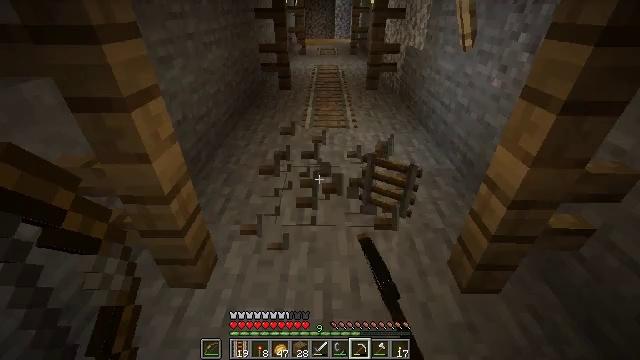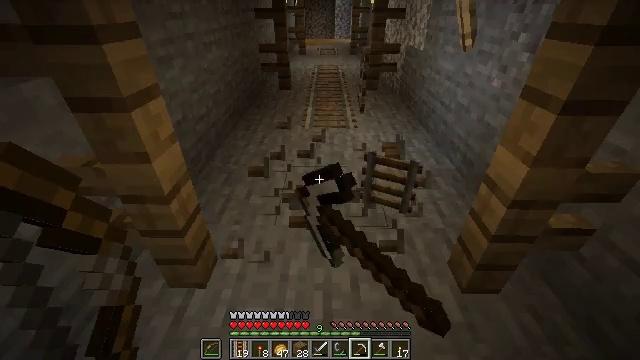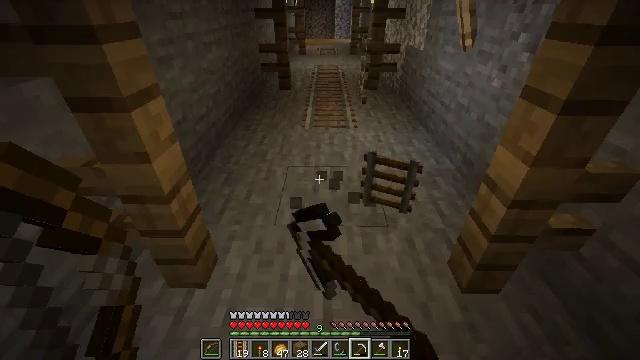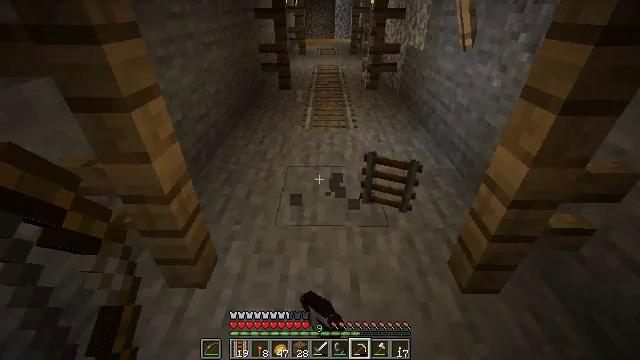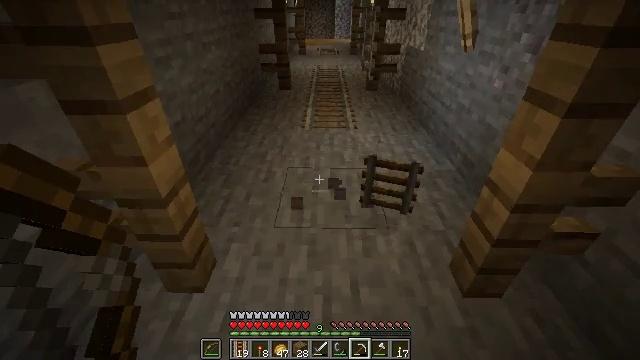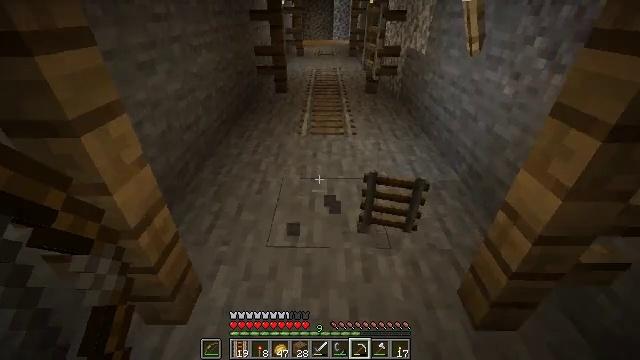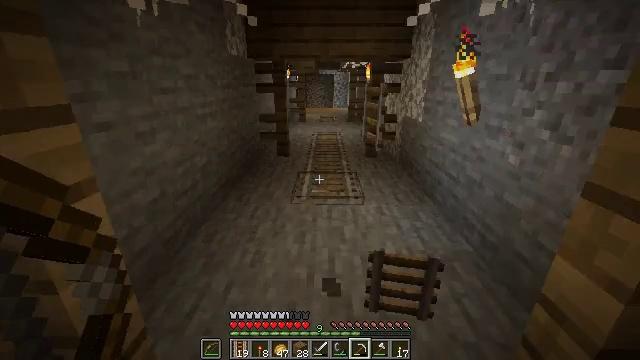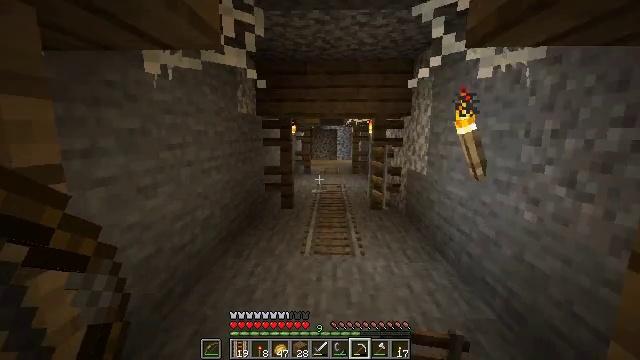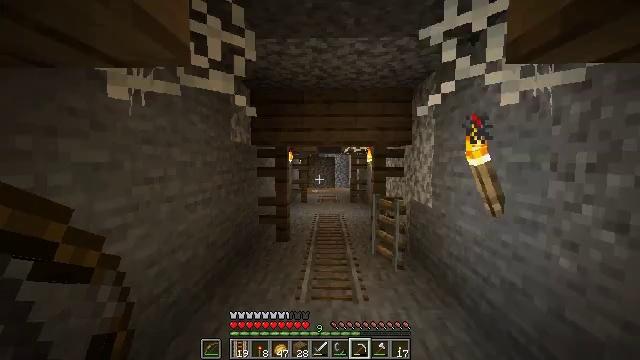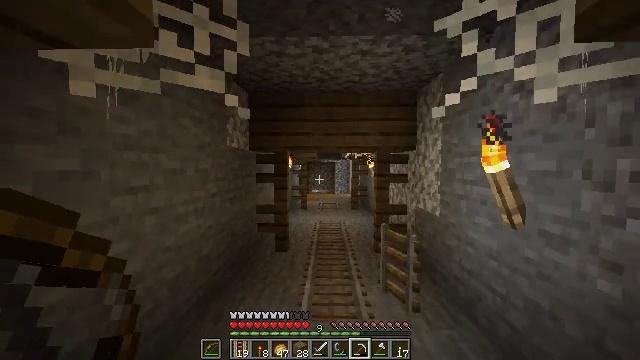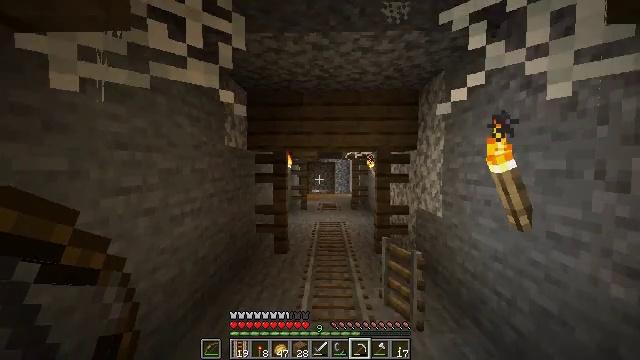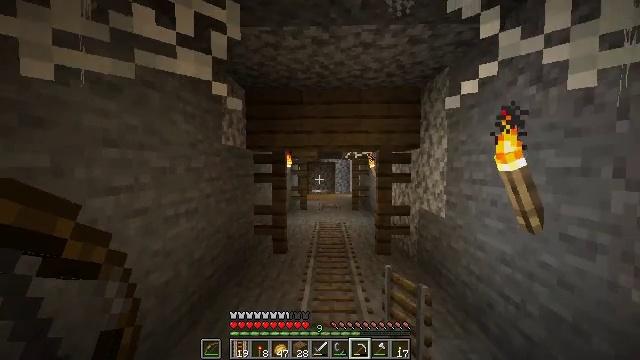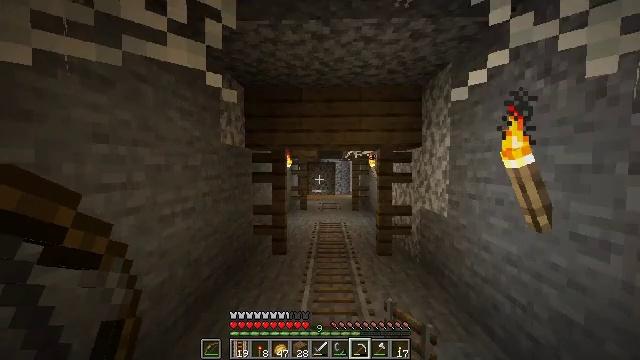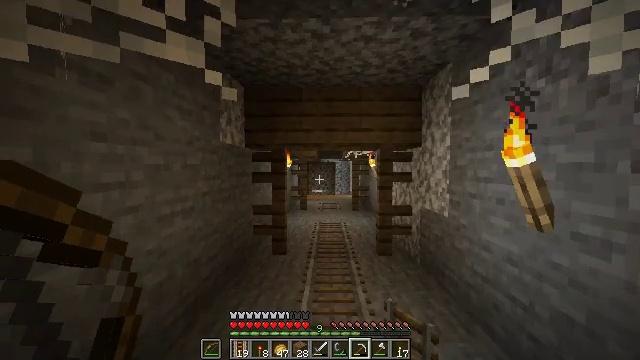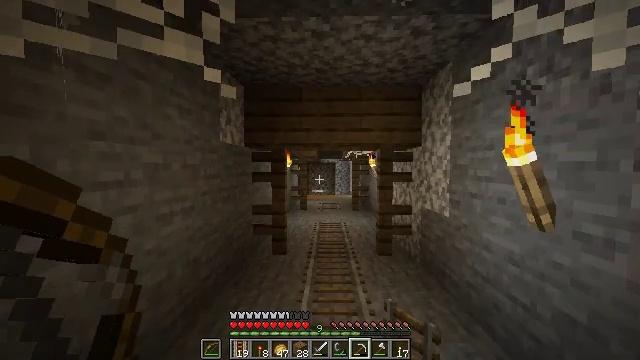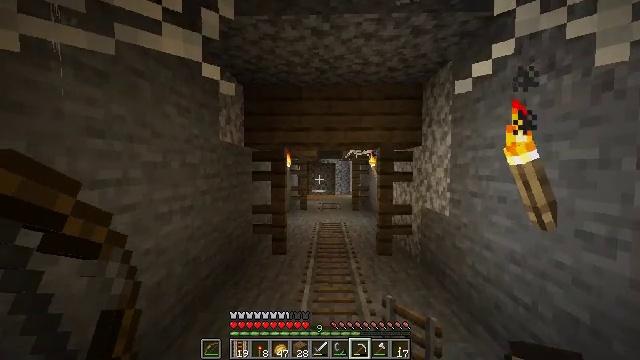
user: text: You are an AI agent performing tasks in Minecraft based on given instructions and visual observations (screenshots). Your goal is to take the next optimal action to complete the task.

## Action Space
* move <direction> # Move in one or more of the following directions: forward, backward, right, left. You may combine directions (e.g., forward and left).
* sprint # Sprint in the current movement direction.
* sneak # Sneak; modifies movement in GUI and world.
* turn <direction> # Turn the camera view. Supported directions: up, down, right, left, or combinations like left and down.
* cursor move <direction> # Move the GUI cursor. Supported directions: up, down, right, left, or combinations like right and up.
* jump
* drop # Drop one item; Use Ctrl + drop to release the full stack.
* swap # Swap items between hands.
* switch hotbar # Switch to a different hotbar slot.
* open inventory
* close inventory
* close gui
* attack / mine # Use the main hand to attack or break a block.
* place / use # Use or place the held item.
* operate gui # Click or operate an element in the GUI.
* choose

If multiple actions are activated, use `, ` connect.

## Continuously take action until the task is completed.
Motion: motion action
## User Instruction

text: Gather the rail for future use.
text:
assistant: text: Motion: attack / mine
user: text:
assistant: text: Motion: attack / mine
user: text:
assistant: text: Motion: attack / mine
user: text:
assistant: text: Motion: move forward
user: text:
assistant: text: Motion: move forward
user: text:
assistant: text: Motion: move forward, turn up
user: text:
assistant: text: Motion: move forward, turn left and up
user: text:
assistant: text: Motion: move forward, turn up
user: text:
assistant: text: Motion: move forward, turn up
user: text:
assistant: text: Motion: no_op
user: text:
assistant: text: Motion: no_op
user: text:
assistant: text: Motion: no_op
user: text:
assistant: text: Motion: no_op
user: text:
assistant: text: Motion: no_op
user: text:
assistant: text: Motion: no_op
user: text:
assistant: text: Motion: no_op
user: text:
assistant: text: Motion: turn right and up
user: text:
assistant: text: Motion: turn right and up
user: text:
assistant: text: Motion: turn right and up
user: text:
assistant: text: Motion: turn right and up
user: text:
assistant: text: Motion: turn right and up
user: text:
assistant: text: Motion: turn right and up
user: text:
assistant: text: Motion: turn right and up
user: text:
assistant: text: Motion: turn right and up
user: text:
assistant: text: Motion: turn right and up
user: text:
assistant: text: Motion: turn up
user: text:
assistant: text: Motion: no_op
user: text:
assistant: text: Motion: turn left
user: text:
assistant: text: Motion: no_op
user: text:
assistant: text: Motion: attack / mine